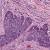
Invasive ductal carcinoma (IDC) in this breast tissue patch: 1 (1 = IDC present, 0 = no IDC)